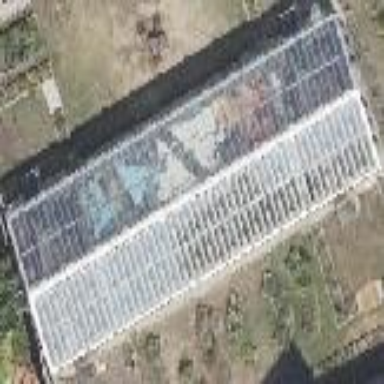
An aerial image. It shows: Building with gabled glass roof.